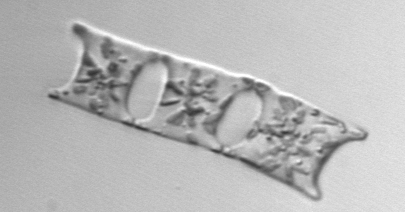
Label: Eucampia